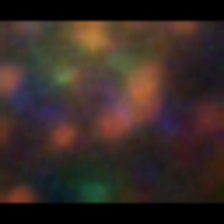
Taxon: Phaeocystis
Group: Other